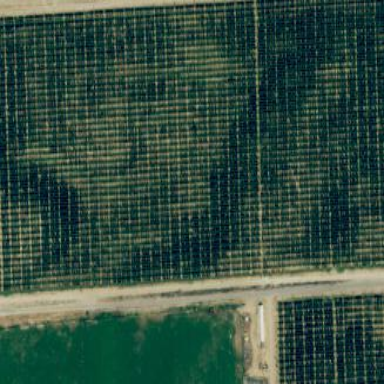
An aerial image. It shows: Orchard.